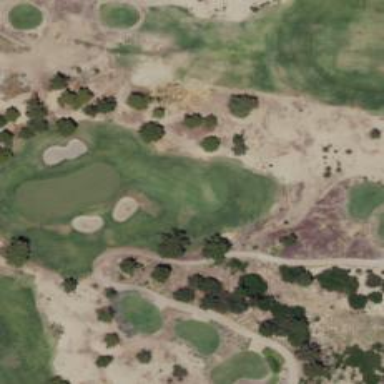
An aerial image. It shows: Golf hole.